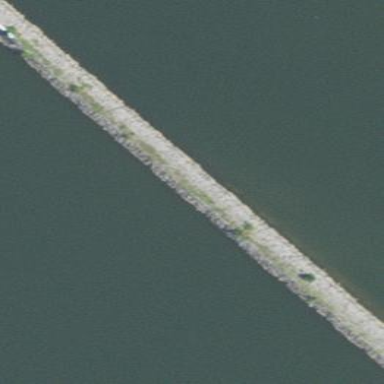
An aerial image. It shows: Breakwater made of rock.